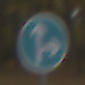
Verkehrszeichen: VorgeschriebeneFahrtrichtungGeradeausOderRechts
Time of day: Midday
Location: Outdoor (Nature)
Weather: Overcast
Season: Autumn
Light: Natural